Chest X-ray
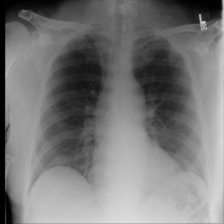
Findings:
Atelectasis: negative
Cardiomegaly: negative
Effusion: negative
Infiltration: negative
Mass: negative
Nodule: negative
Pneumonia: negative
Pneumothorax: negative
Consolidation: negative
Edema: negative
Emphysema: negative
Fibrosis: negative
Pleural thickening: negative
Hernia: negative